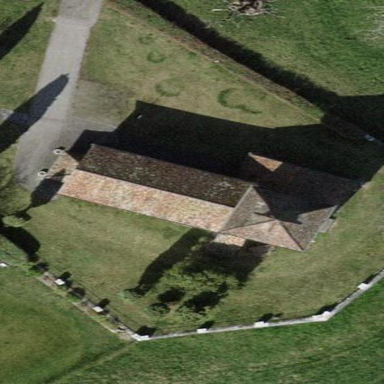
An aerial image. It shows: Church which is place of worship.